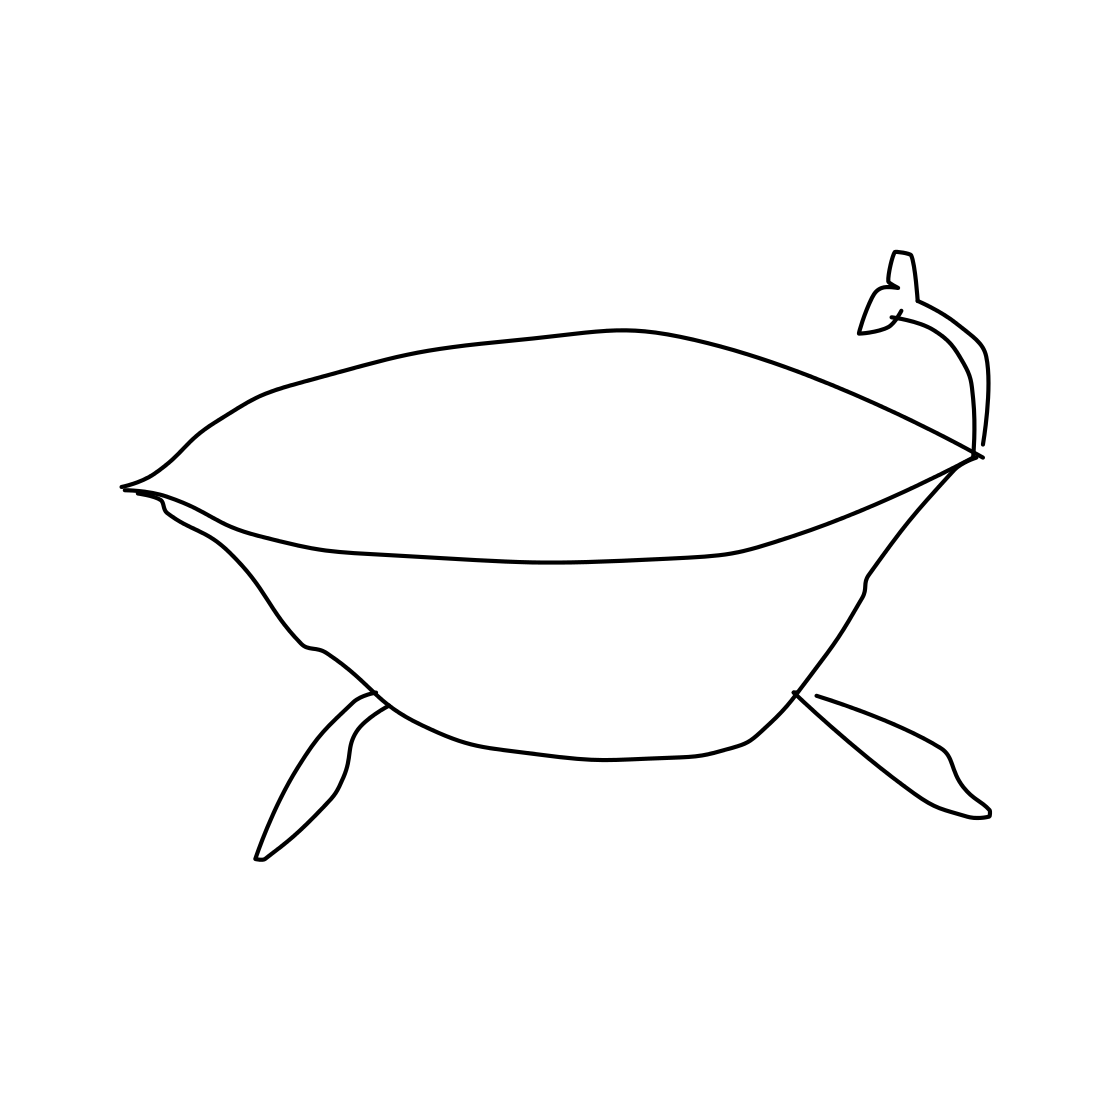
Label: bathtub